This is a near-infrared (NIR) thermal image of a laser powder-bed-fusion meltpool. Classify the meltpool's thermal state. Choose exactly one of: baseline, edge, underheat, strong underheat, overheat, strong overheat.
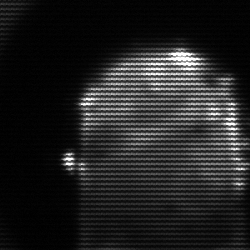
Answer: baseline